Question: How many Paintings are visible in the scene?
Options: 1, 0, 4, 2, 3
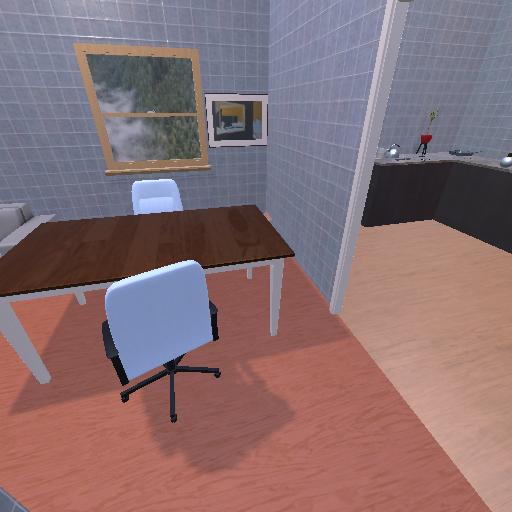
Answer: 1